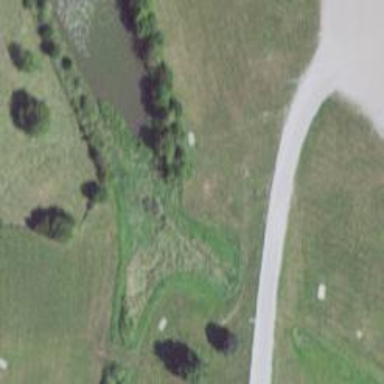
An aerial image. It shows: Disc golf course designed for leisure and sport.